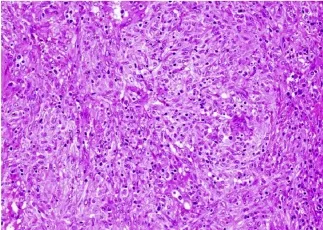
Pathological features of lung tissues from the surgical lung biopsy. HE staining x 20.
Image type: pathology (pas)